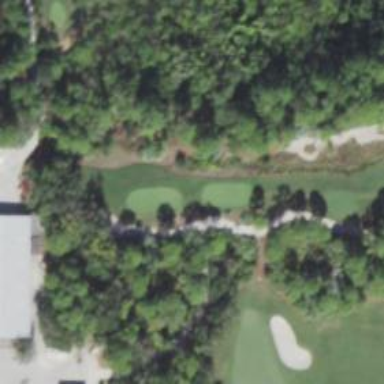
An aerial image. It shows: Golf cartpath that is also road path.